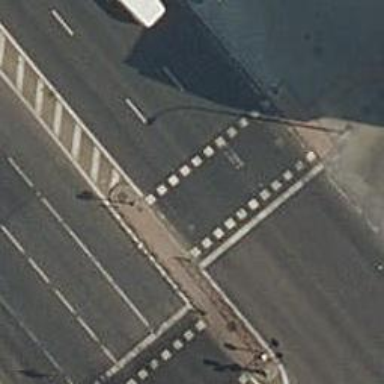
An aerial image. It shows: Zebra crossing with traffic signals.